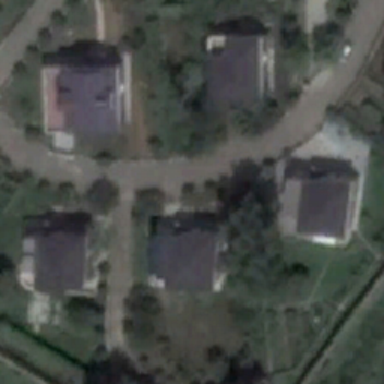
The crooked road passed through five grey houses .